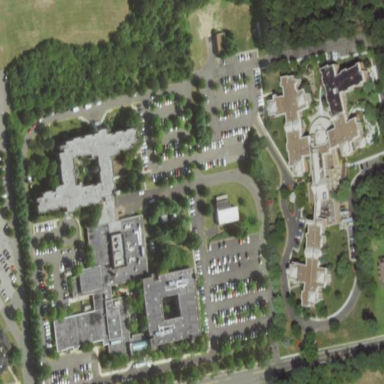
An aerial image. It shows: Nursing home.